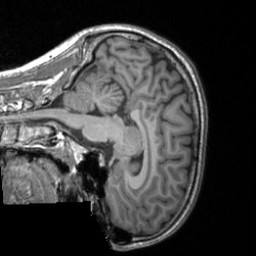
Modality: T1w
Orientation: sagittal
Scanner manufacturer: siemens
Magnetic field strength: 3 T
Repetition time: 1.9 s
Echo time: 0.00226 s